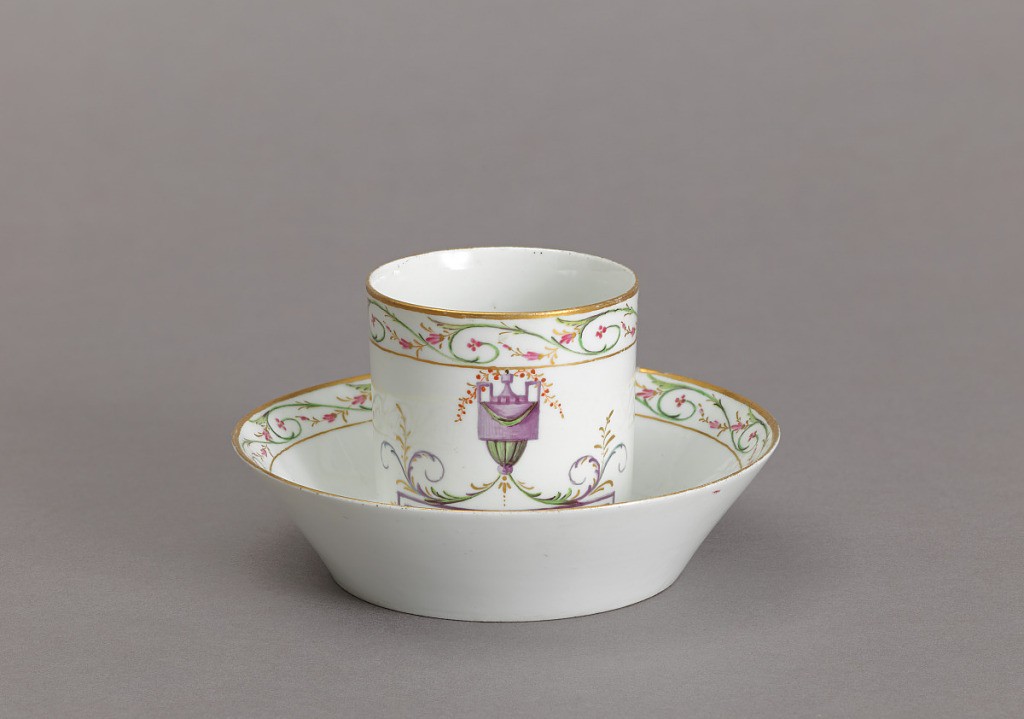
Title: Cup and Saucer with Urn Pattern
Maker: Fürstenberg Porcelain Manufactory, German, established 1747
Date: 1780–1800
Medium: hard paste porcelain, vitreous enamel, gold
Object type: cup and saucer
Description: Cylindrical cup, rectangular strap handle. Flat saucer with flaring sides. Decoration in pale colors, of an urn with foliate rinceaux, and bands of foliage in colors and gilding.